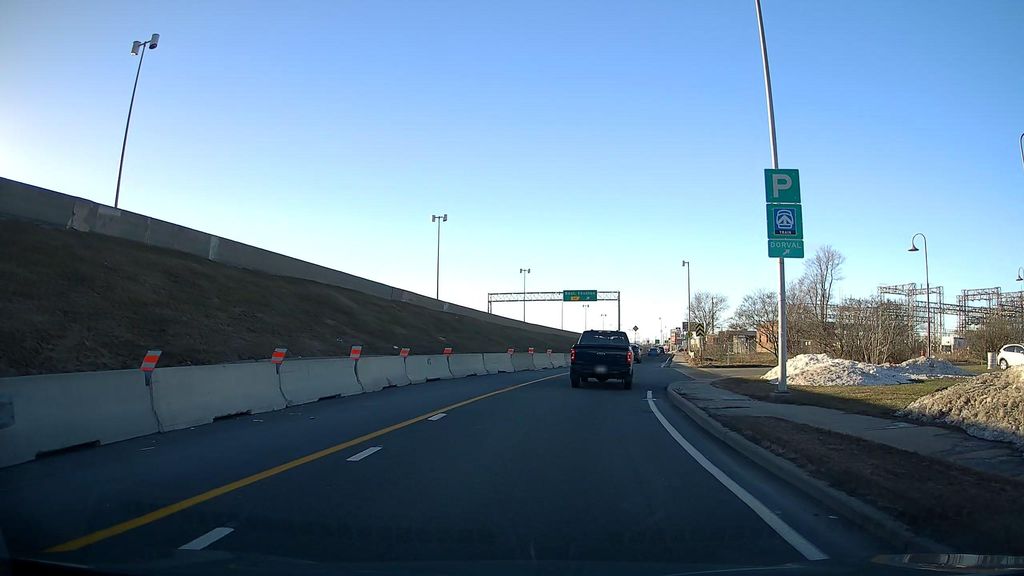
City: montreal